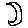
Label: moon